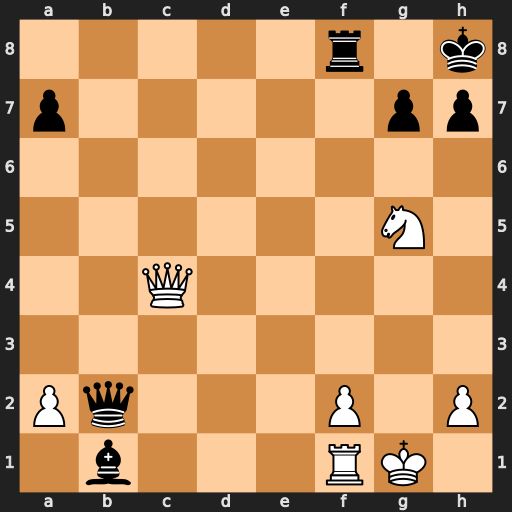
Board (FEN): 5r1k/p5pp/8/6N1/2Q5/8/Pq3P1P/1b3RK1
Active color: w
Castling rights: -
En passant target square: -
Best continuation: Nf7+ Kg8 Nh6+ Kh8 Qg8+ Rxg8 Nf7#